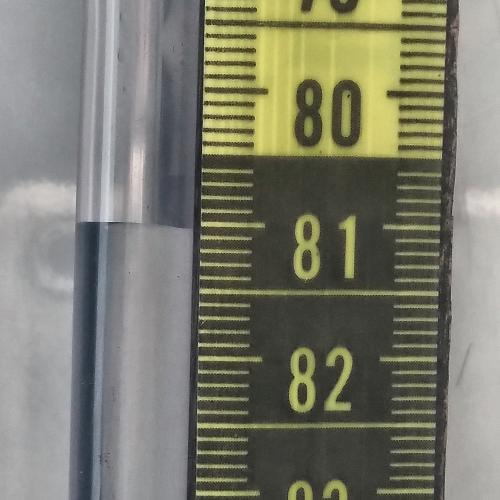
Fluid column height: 81.1 cm